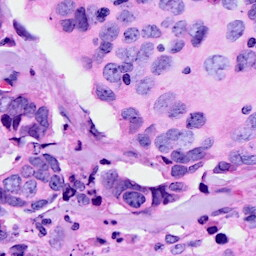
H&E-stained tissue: Breast